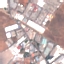
Land use / land cover class: Industrial